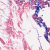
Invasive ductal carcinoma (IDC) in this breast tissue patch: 0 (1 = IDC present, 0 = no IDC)